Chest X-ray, PA view. Patient: 14 years old, sex F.
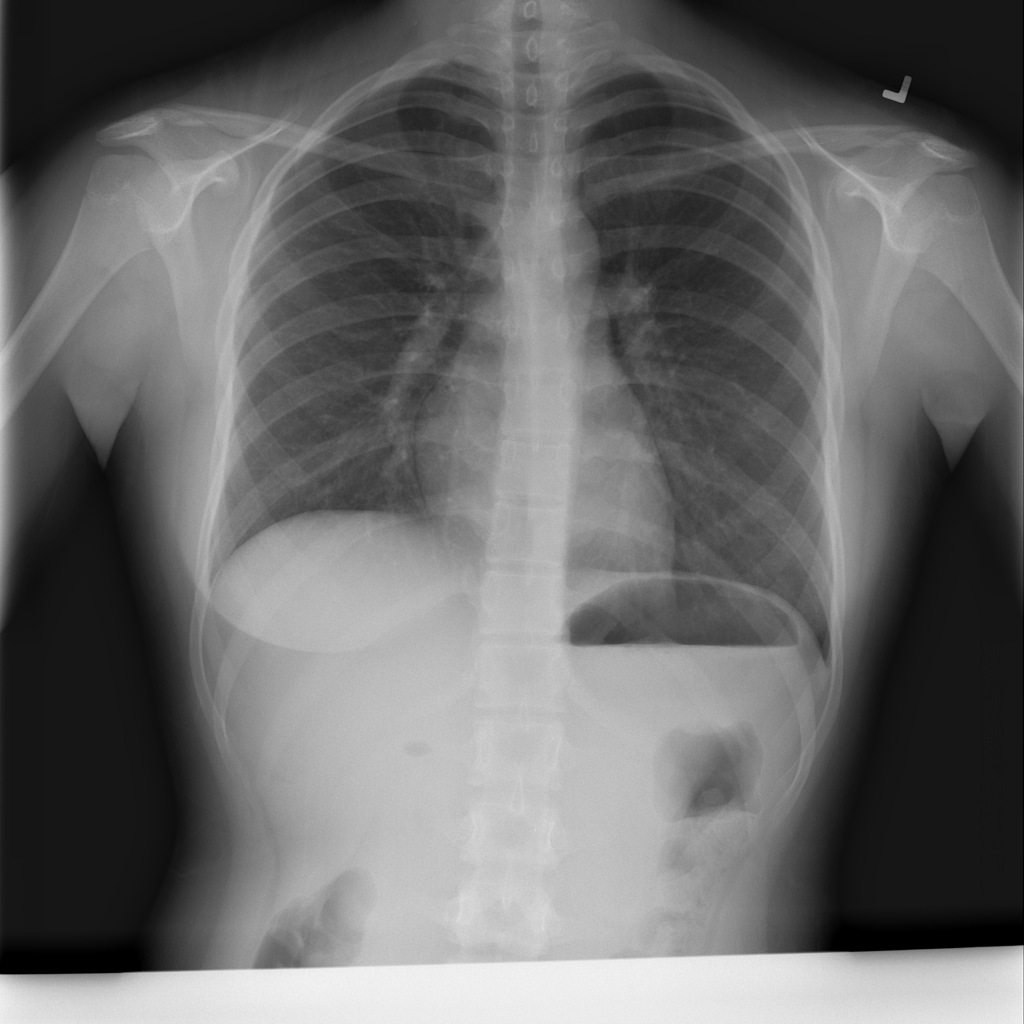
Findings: No Finding